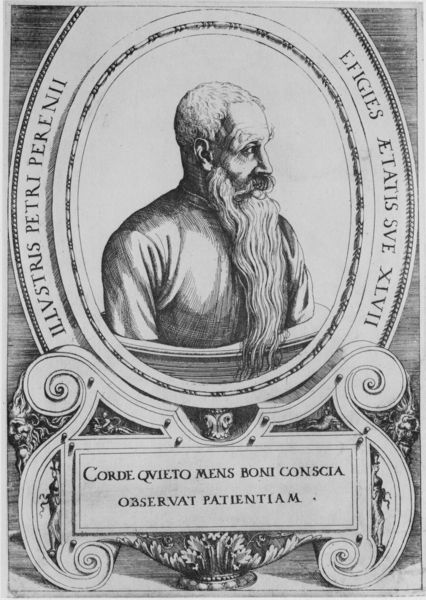
Titel: Bildnis von Peter Pereny
Künstler: Augustin Hirschvogel
Institution: (Seriendruck)
Schlagwörter: blätter, mann, weiß, blumen, grau, mund, nase, ohr, profil, schwarz, stirn, zeichnung, blick, ornament, alt, bart, augen, falten, gesicht, lang, mensch, rahmen, sockel, vollbart, ärmel, bild, bildnis, portrait, porträt, brüstung, auge, haare, halbfigur, mantel, kreis, oval, rund, ranken, holzschnitt, schrift, ansicht, man, alter mann, grafik, graphik, ornate, papst, white, tafel, black, face, gray, hair, kartusche, nose, old, inschrift, glatze, ornamente, verzierung, flowers, mirror, print, kurze haare, wei, schild, alter, greis, medaillon, druck, schraffur, schwarz weiß, radierung, stich, seite, text, buchstaben, stirnfalten, worte, schnörkel, profile, halbprofil, voluten, hubi, grab, einfarbig, greek, ear, eyes, scroll, volute, drawing, emblem, kupferstich, black and white, bust, frame, etching, beard, old man, petrus, weise, writing, letters, akanthus, leaves, andenken, latein, lateinisch, petri, ornaments, ears, monk, engraving, crest, peter, reformation, circle, eye, grotesken, apostel, book, long, shoulders, stir, elipse, seriendruck, cheek, carving, rundlauf, patient, forehead, pedestal, round, langer bart, rockaille, anscht, perenii, perenius, renaissace, latin, mustache, words, corde, right, stirn#, pirtrait, facing, brows, 1650, facial hair, name, römischer arzt, long beard, effigies, effigy, mens, petri pernii, heavy brown, deepset eyes, sleve, efigy, illustrious, schnecke, quieto, boni, conscia, illustris, old monk, mustche, piero peren